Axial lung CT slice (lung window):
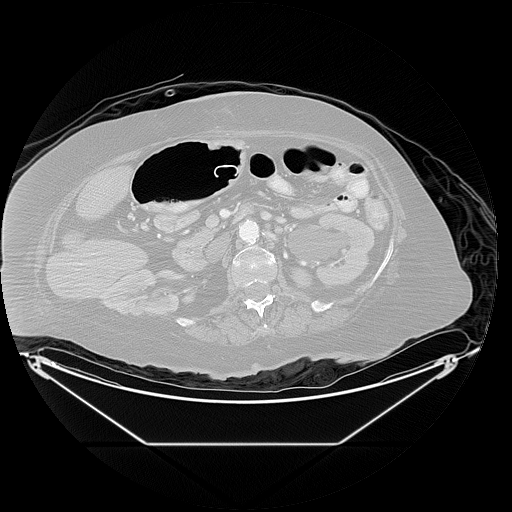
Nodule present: no